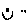
Label: smiley face